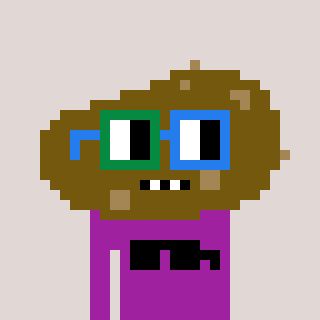
a pixel art character with square green and blue glasses, a potato-shaped head and a magenta-colored body on a warm background